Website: lowes
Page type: billing-address
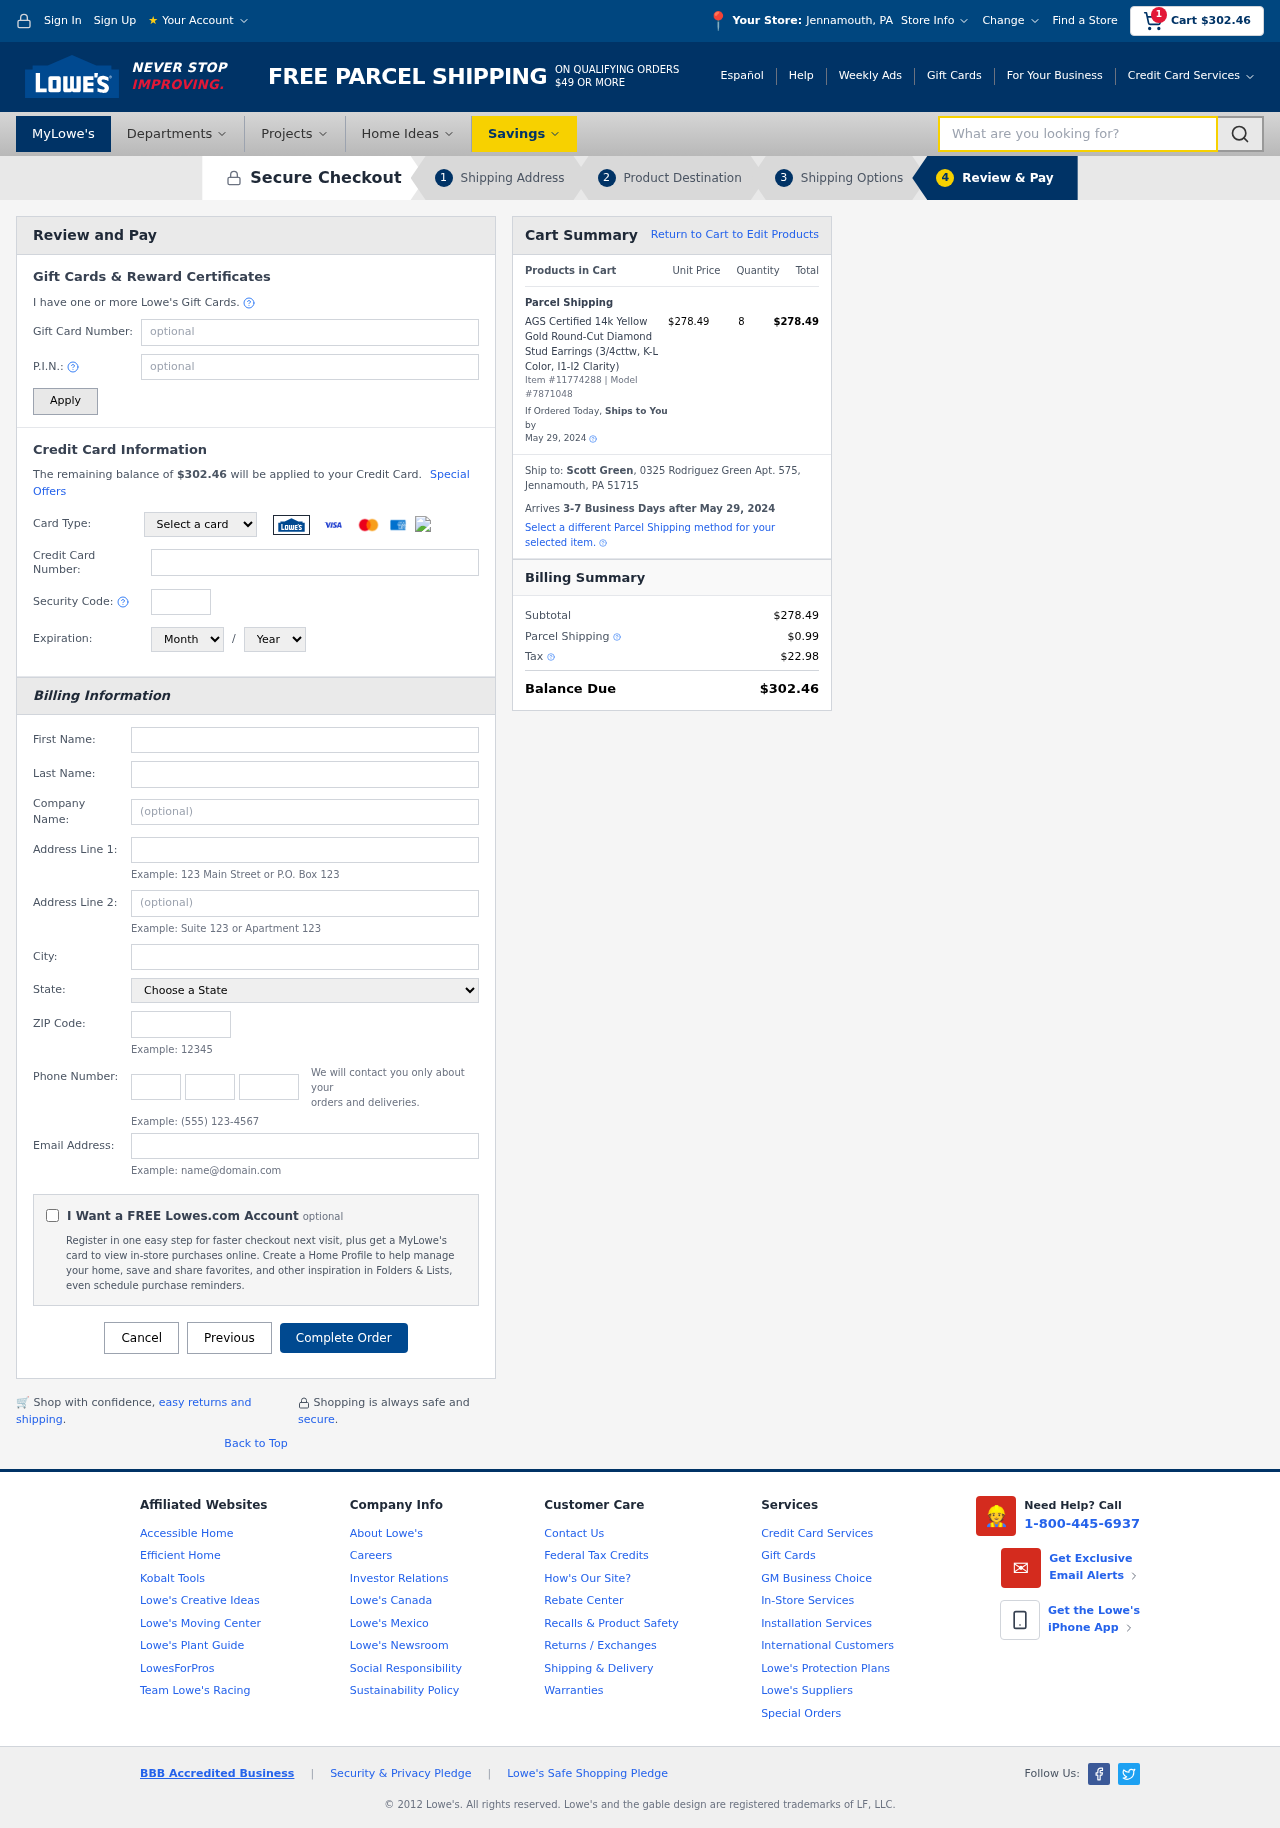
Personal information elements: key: PII_CARD_CVV
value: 211
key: PII_CARD_EXPIRY_MONTH
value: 12
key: PII_CARD_EXPIRY_YEAR
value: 28
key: PII_CARD_NUMBER
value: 6011 7117 5763 9535
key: PII_CARD_TYPE
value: Discover
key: PII_CITY
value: Jennamouth
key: PII_CITY_STATE
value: Jennamouth, PA
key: PII_COMPANY
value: Gross-Gilmore
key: PII_EMAIL
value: sgreen@gmail.com
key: PII_FIRSTNAME
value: Scott
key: PII_FULLNAME
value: Scott Green
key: PII_LASTNAME
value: Green
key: PII_PHONE_AREA
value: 915
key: PII_PHONE_PREFIX
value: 548
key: PII_PHONE_SUFFIX
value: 5003
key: PII_POSTCODE
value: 51715
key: PII_STATE
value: Pennsylvania
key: PII_STREET
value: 0325 Rodriguez Green Apt. 575
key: PII_STREET2
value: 758 Nicole Rest
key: PII_CITY_STATE_ZIP
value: Jennamouth, PA 51715
Product elements: key: PRODUCT1_NAME
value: AGS Certified 14k Yellow Gold Round-Cut Diamond Stud Earrings (3/4cttw, K-L Color, I1-I2 Clarity)
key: PRODUCT1_PRICE
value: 278.49
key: PRODUCT1_QUANTITY
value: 8
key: PRODUCT_ITEM_NUMBER
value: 11774288
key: PRODUCT_MODEL_NUMBER
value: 7871048
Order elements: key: ORDER_SUBTOTAL
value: $302.46
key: ORDER_TOTAL
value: $302.46
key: ORDER_SHIPPING_DATE
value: May 29, 2024
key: ORDER_SUBTOTAL
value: $278.49
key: ORDER_DELIVERY_DATE
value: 3-7 Business Days after May 29, 2024
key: ORDER_SHIPPING_DATE2
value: May 29, 2024
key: ORDER_SUBTOTAL2
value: $278.49
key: ORDER_SHIPPING_COST
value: $0.99
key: ORDER_TAX
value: $22.98
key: ORDER_TOTAL2
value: $302.46
Search elements: key: HEADER_SEARCH
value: What are you looking for?